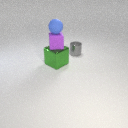
large green metal cube to the left of small gray metal cylinder